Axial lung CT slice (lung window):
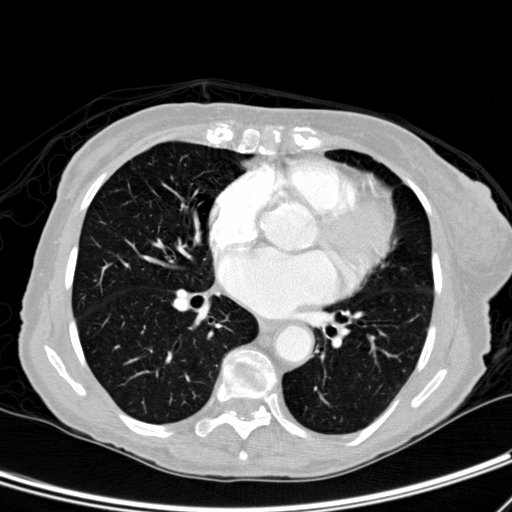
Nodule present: no